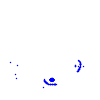
Particle: kaon